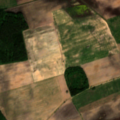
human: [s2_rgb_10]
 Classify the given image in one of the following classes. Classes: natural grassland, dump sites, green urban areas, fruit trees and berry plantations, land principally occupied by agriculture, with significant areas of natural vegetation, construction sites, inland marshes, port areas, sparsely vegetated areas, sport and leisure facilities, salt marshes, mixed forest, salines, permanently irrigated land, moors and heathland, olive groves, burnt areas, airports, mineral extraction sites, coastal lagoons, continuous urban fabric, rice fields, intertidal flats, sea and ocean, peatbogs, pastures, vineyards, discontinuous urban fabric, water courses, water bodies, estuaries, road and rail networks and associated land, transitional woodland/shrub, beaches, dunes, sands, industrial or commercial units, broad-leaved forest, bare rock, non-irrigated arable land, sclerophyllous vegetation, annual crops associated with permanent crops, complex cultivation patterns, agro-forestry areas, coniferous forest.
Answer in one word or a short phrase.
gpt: non-irrigated arable land, complex cultivation patterns, mixed forest